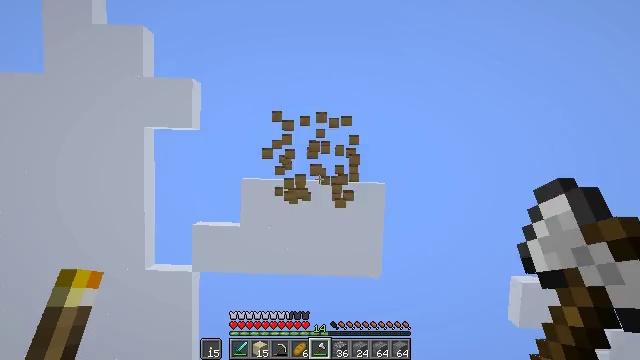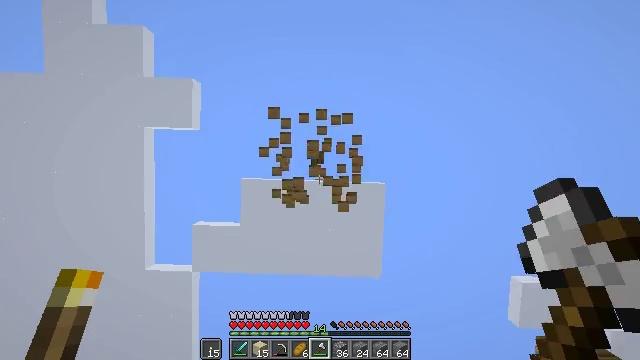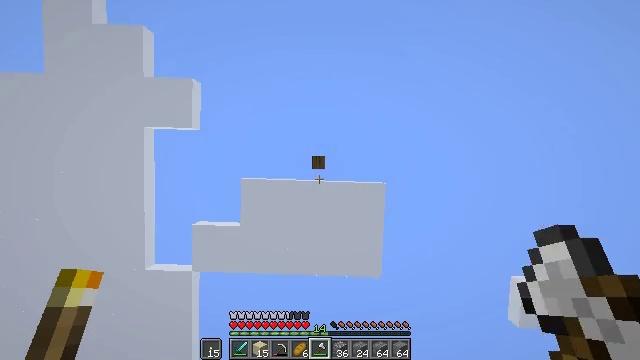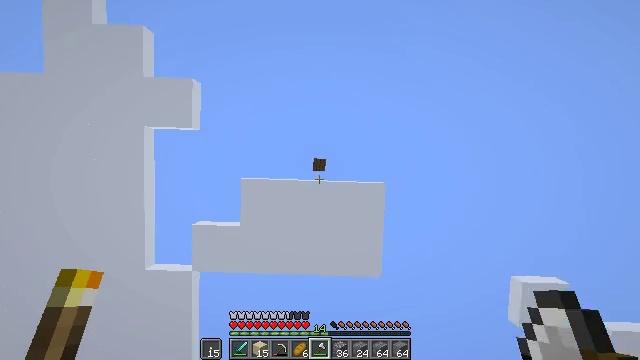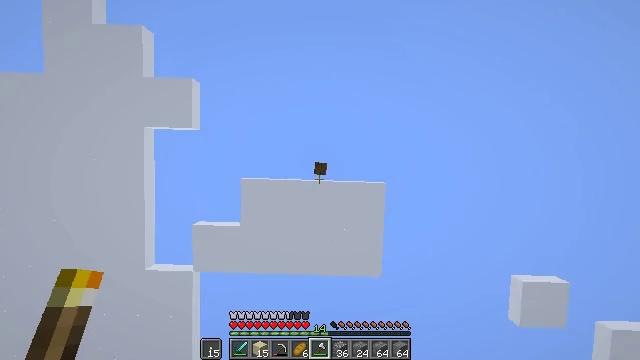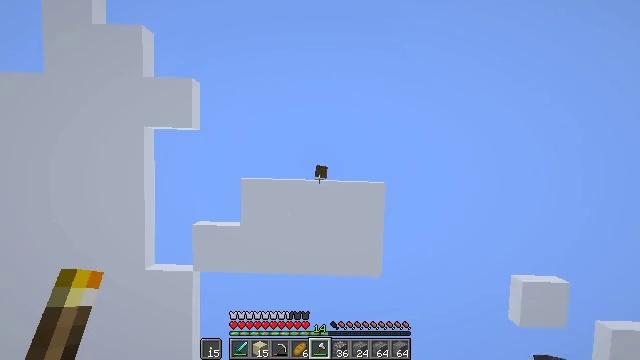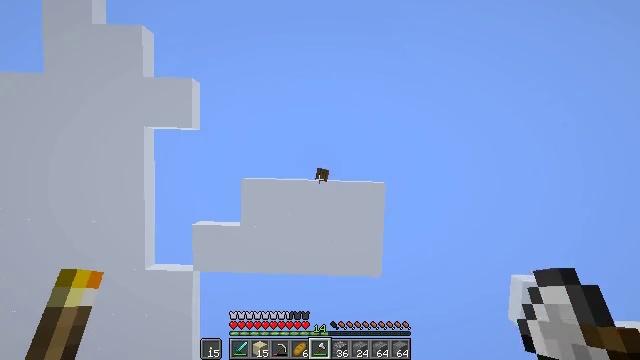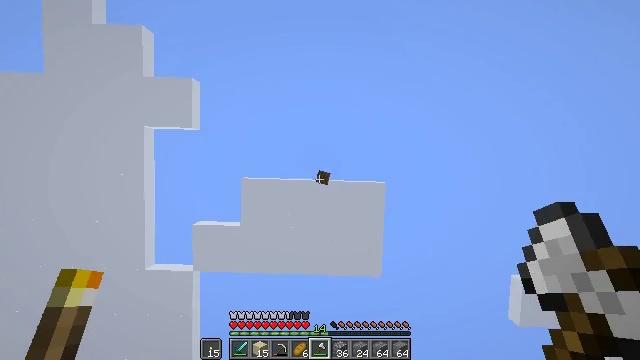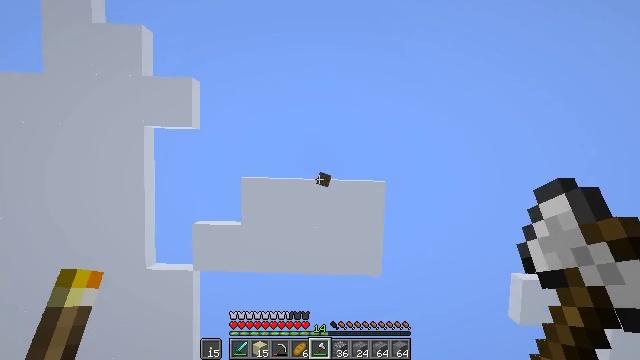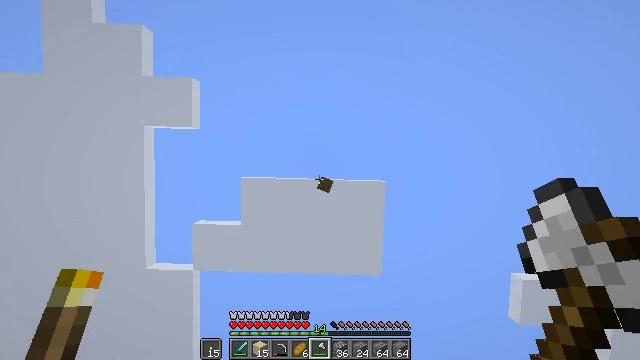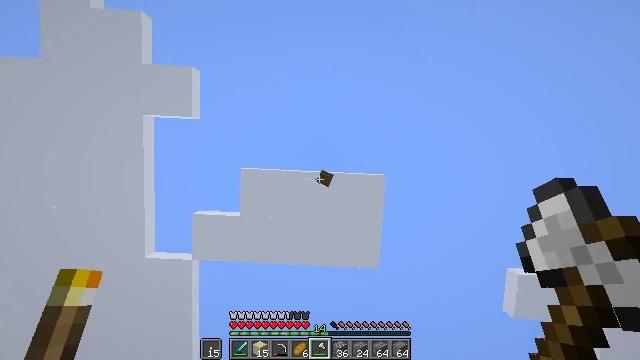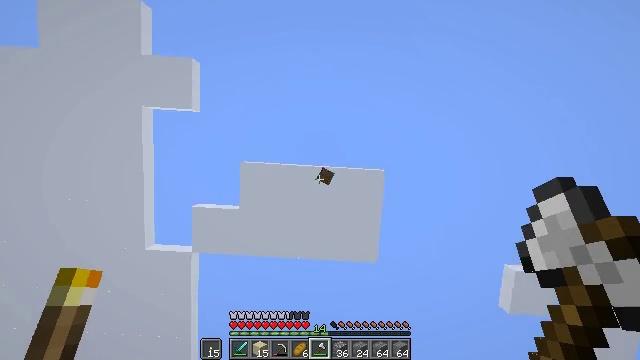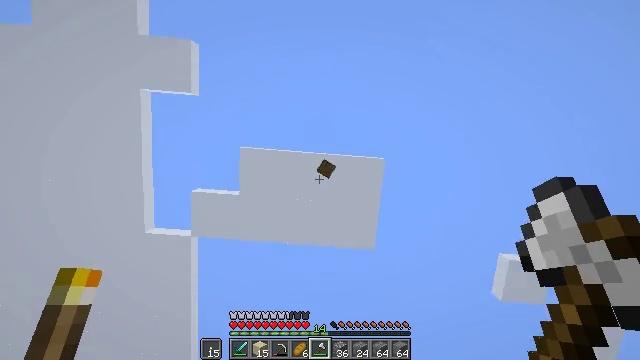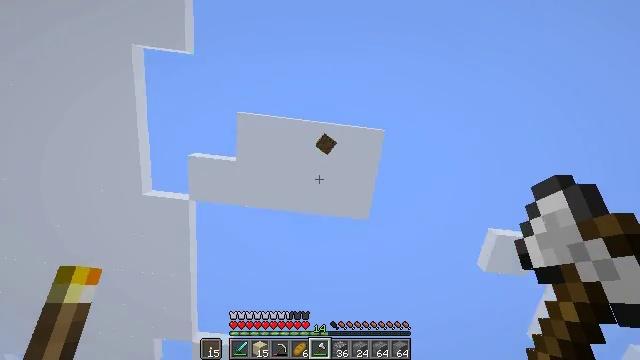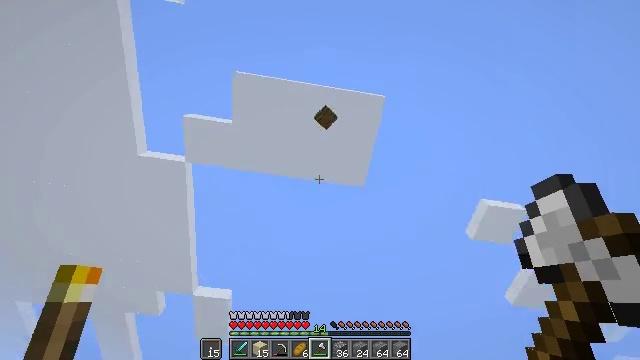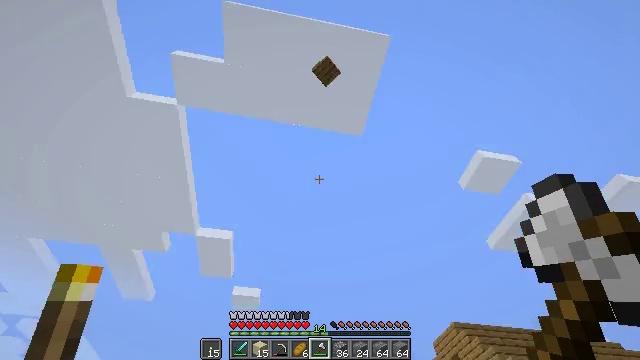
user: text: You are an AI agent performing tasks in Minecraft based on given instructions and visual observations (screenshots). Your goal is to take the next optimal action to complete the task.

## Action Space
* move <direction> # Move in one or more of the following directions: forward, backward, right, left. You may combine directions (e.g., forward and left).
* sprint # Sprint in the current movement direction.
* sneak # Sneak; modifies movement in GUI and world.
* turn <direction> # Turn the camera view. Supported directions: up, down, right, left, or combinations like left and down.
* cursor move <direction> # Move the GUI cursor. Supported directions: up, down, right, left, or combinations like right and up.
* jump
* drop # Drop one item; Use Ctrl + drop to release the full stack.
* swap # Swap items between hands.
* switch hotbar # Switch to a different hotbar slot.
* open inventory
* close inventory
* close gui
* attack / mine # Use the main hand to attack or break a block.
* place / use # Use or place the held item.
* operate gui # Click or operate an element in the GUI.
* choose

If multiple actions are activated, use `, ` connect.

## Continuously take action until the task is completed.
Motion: motion action
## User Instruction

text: Gather some oak planks.
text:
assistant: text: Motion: attack / mine
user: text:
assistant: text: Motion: attack / mine
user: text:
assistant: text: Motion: attack / mine
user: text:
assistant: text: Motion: attack / mine
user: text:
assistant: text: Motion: no_op
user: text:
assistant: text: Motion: no_op
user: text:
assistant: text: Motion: no_op
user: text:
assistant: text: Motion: no_op
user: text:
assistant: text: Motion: no_op
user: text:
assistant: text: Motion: turn right and down
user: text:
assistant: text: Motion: turn down
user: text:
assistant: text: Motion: turn right and down
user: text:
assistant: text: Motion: turn right and down
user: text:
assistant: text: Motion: turn right and down
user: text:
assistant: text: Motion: turn right and down
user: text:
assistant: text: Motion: turn right and down
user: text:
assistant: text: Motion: turn right and down
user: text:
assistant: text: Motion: turn down
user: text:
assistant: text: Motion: turn down
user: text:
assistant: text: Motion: turn down
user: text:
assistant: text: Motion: turn down
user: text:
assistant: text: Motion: no_op
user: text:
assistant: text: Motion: no_op
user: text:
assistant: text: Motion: turn down
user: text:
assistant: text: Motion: turn down
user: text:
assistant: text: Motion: turn down
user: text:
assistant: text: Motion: turn down
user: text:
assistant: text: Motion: turn right and down
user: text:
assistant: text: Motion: move forward and move left, turn right and down
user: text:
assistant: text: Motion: move forward and move left, turn right and down